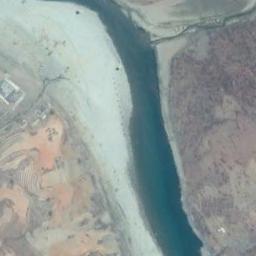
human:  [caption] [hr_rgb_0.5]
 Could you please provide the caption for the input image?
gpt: The dark green river has a wide white floodplain and a tributary .

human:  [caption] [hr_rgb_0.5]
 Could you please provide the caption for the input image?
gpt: A curvy turquoise river with tributaries, White sandy lands by the river, And tan desert on both sides .

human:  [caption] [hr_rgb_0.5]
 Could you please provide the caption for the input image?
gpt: There is a building beside the river .

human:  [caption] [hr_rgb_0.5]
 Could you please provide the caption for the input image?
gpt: The river goes through the bare land .

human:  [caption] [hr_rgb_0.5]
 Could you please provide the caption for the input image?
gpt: There are white sand and brown earth near the river .